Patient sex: M
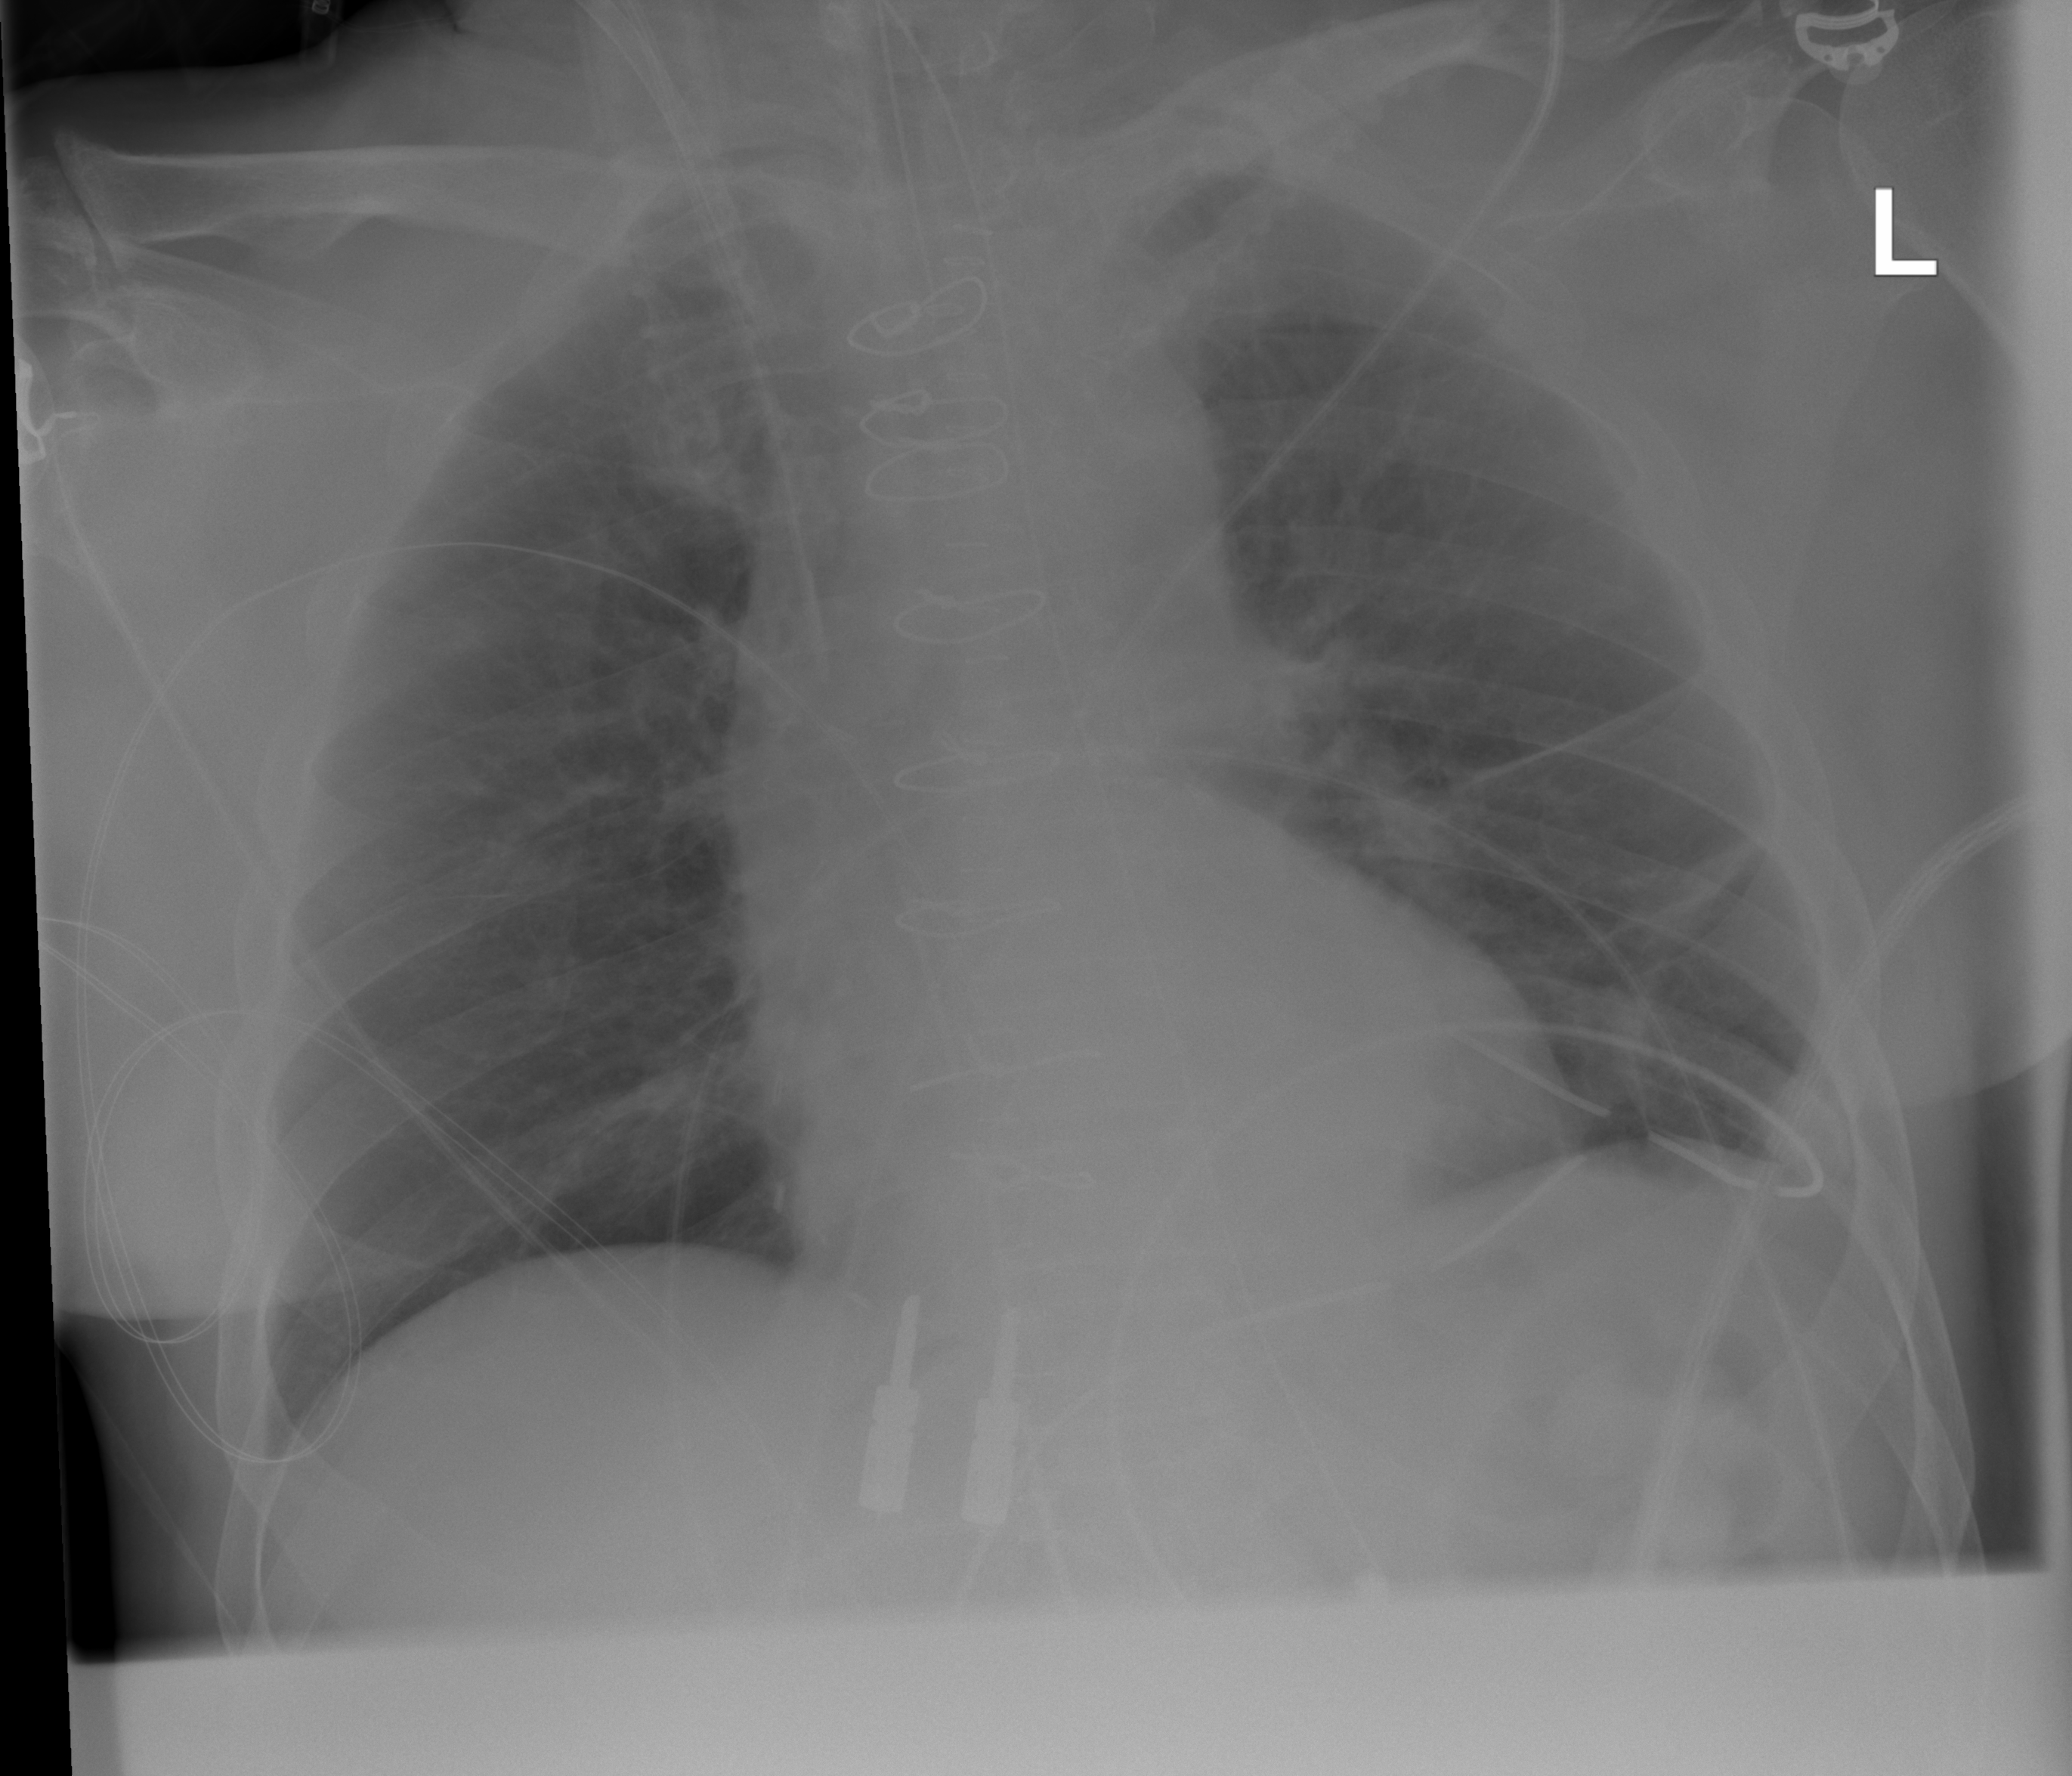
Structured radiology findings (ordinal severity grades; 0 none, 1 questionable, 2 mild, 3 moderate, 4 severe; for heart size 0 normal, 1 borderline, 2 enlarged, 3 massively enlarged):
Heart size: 0
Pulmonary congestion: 0
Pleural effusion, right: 0
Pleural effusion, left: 0
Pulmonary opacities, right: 0
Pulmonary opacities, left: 0
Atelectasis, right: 0
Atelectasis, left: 2